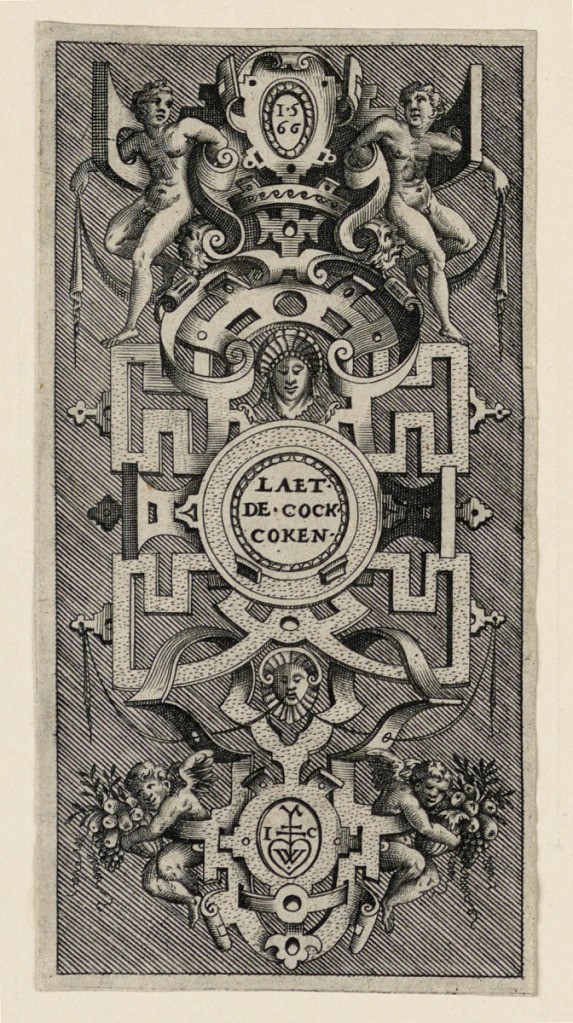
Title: Scroll- and Bandwork Escutcheon
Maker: Jacob Floris the Elder, Flemish, 1524 - 1581
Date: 1566
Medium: Engraving on paper
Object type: Print
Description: Showing the date, "LAET / DE COCK / COKEN", the monogram [I and C with a stylized pendant heart between them; see cat. card for sketch], and two boys and two putti in the framing.